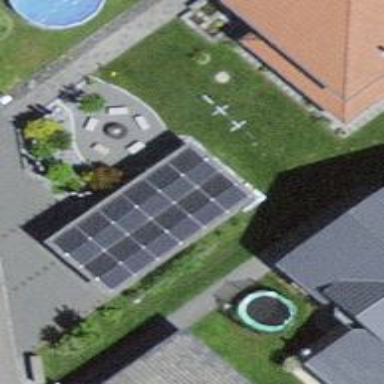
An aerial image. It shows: Solar photovoltaic panel generator.